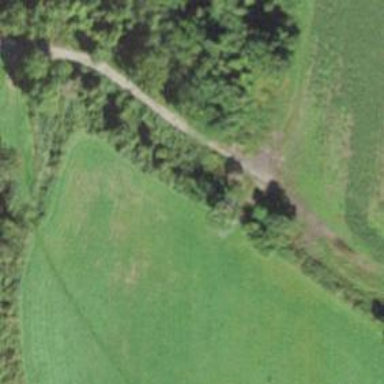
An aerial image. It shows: Track road.